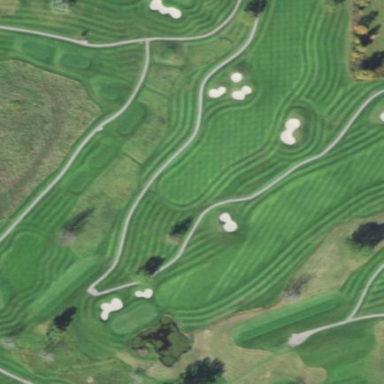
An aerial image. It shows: Golf fairway surrounded by grass.